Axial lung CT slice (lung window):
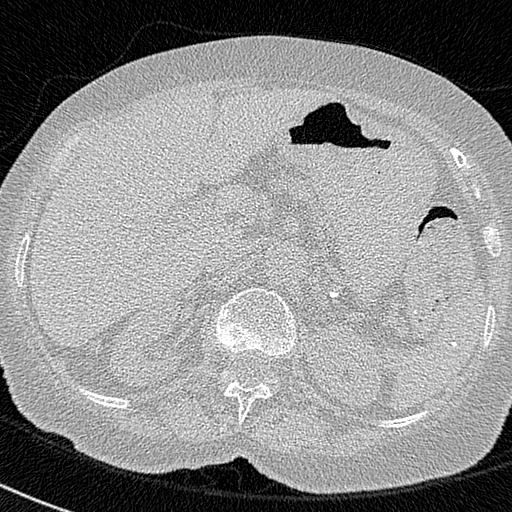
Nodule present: no